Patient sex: M
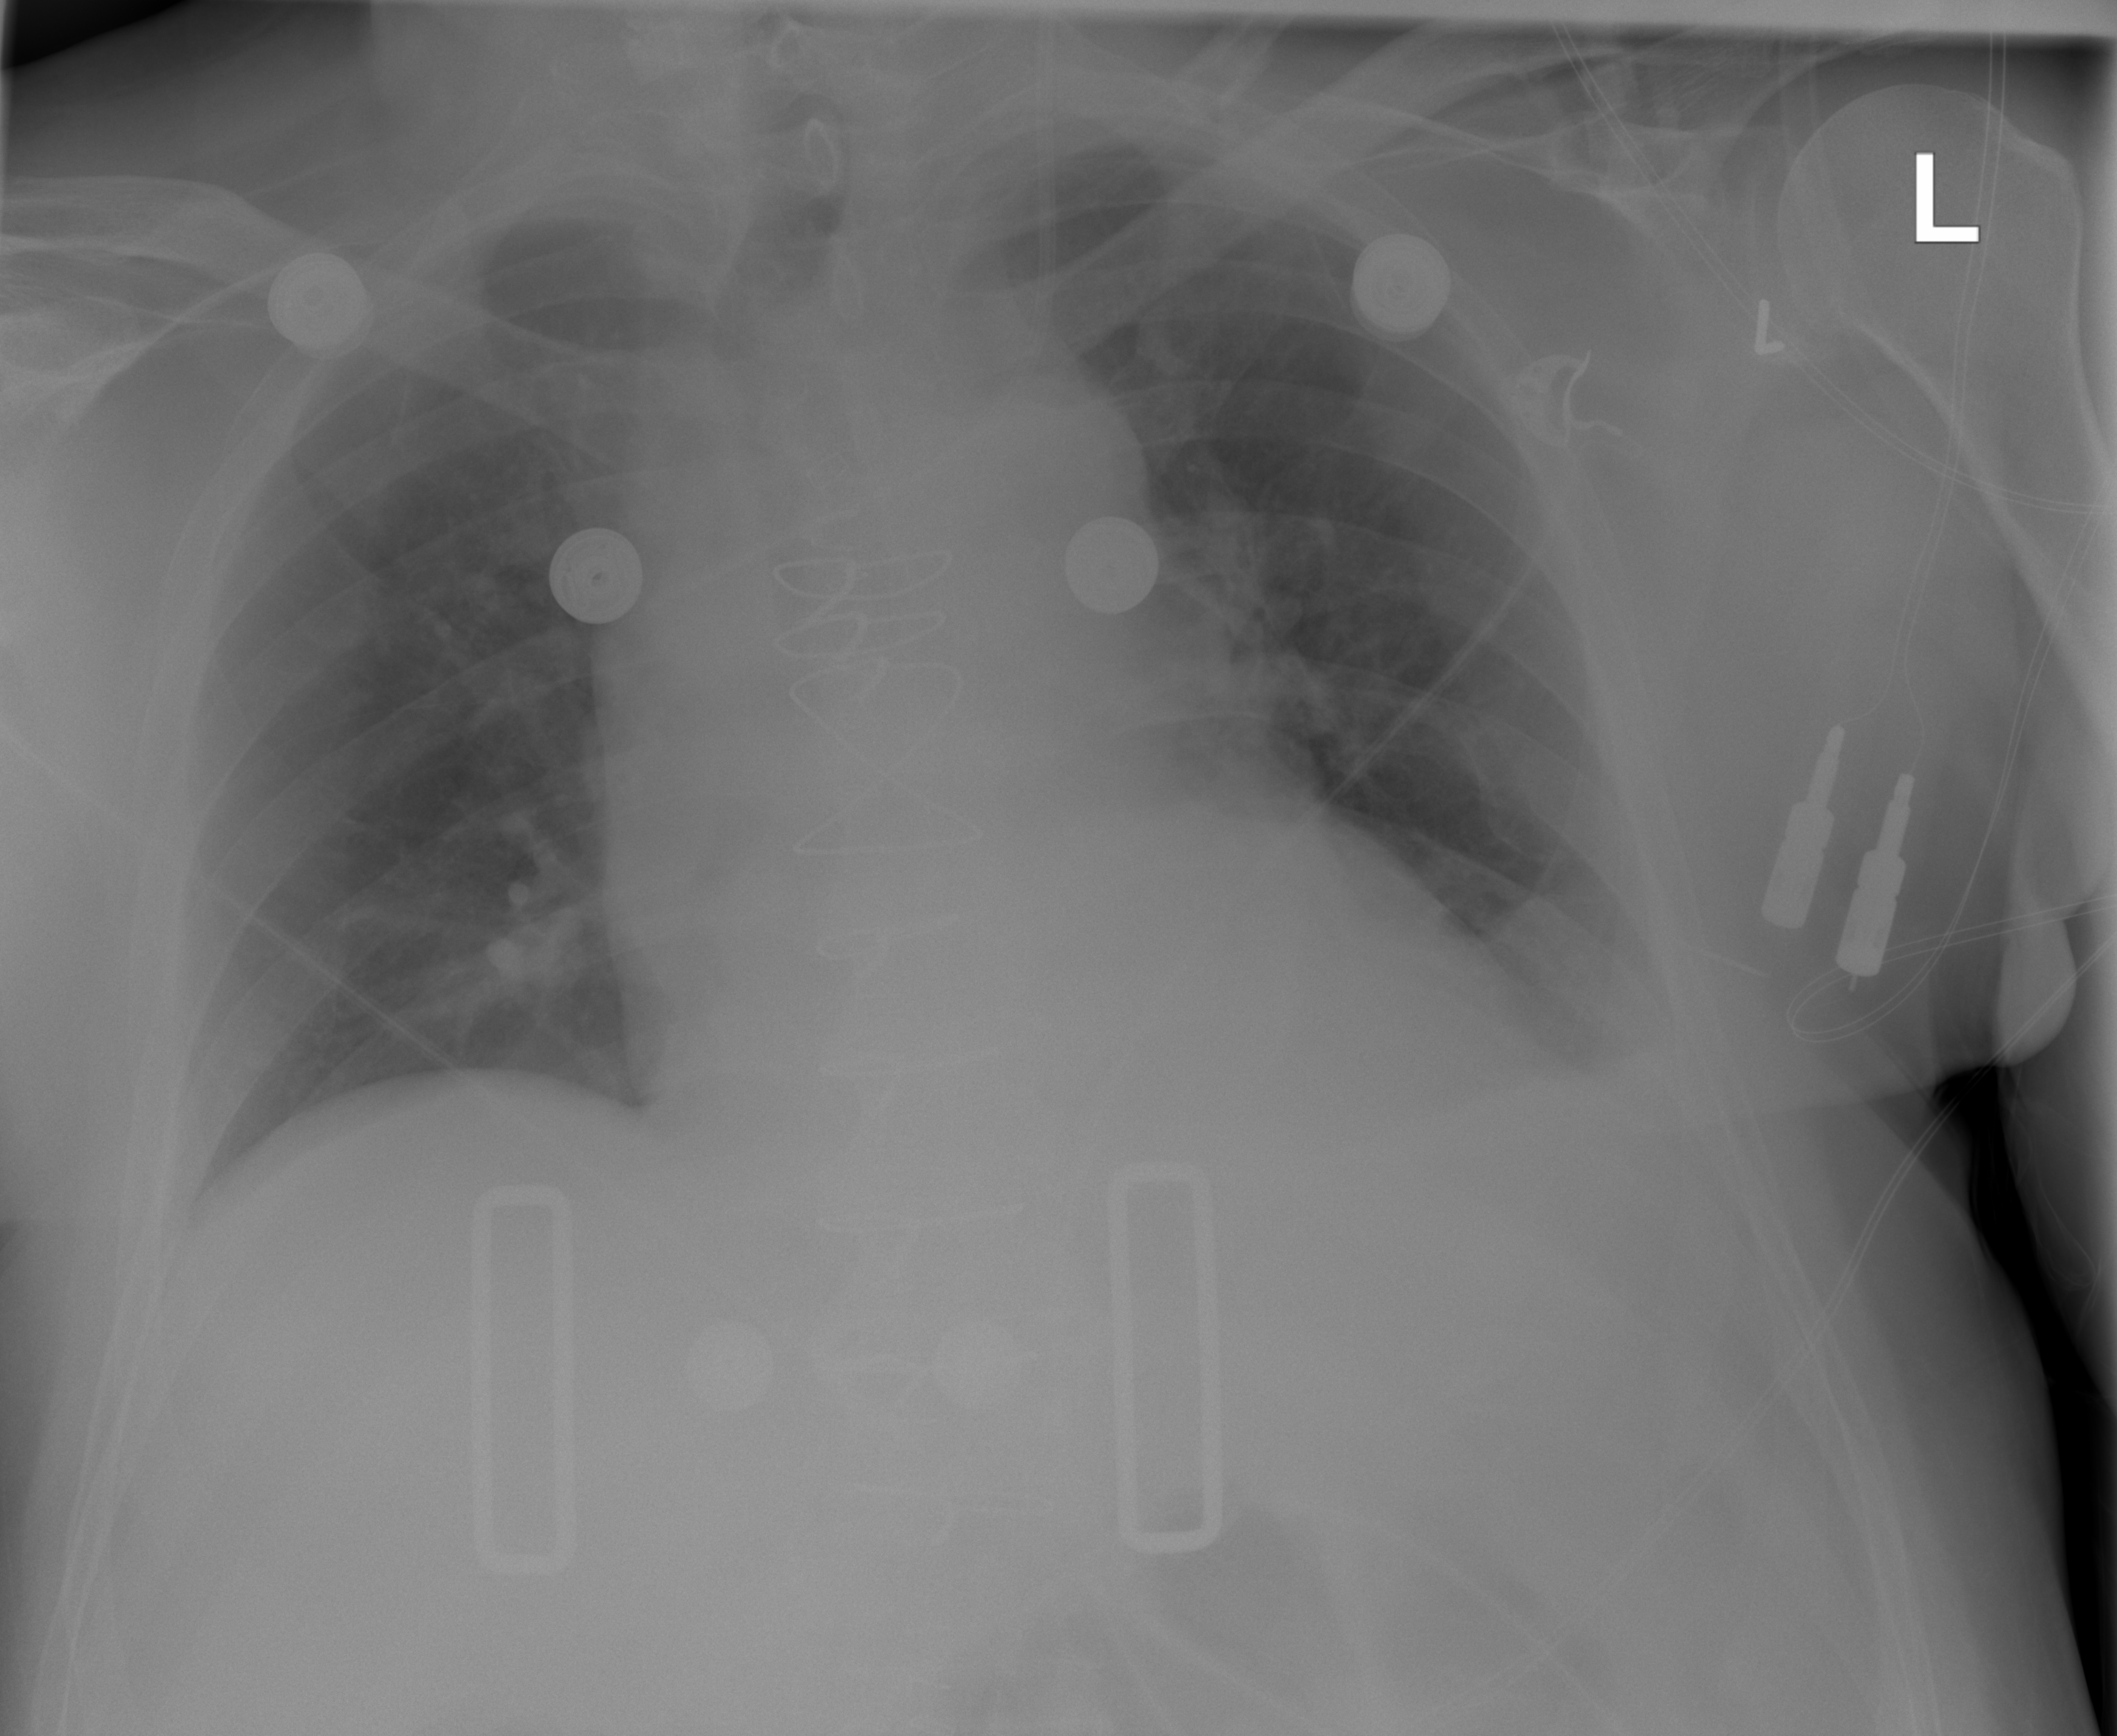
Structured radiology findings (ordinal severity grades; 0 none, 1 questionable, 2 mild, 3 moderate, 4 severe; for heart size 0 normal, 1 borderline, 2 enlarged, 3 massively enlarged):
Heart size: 2
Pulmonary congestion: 0
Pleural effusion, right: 1
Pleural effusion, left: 2
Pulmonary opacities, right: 0
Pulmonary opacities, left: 0
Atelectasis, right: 0
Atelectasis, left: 2